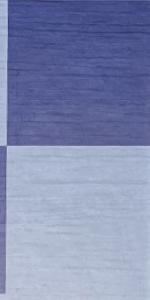
Label: Empty